Field crop: maize
Growth stage: 2
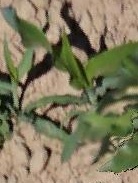
Species: maize